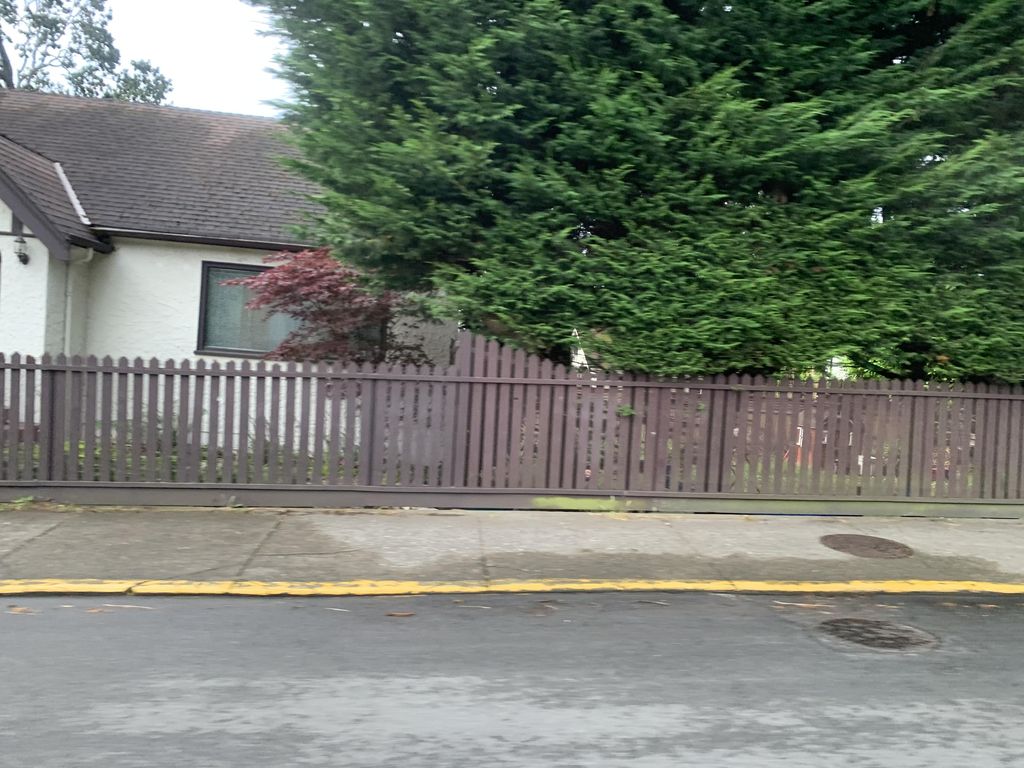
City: victoria